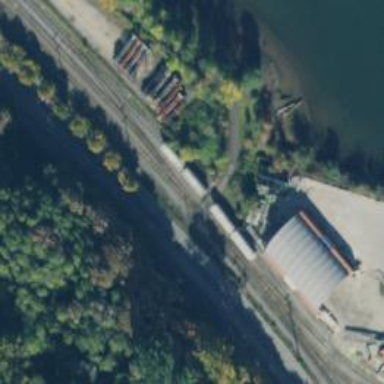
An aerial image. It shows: Railway yard.